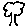
Label: tree